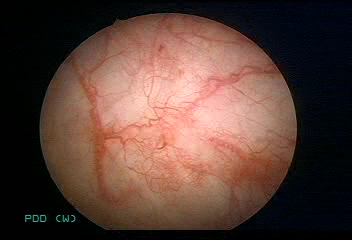
Modality: WLC
Class: Normal mucosa
Bladder cancer association: No